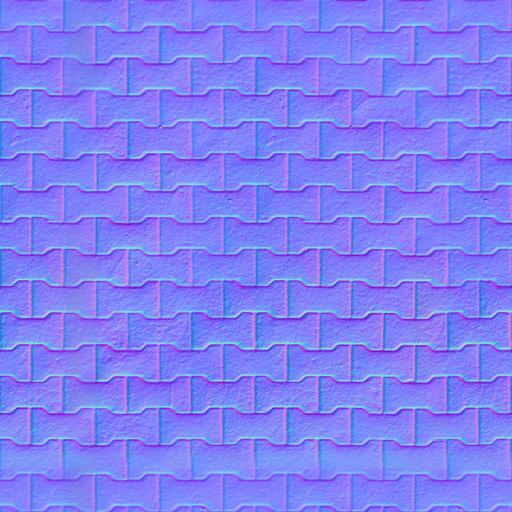
brown pavement paving stones